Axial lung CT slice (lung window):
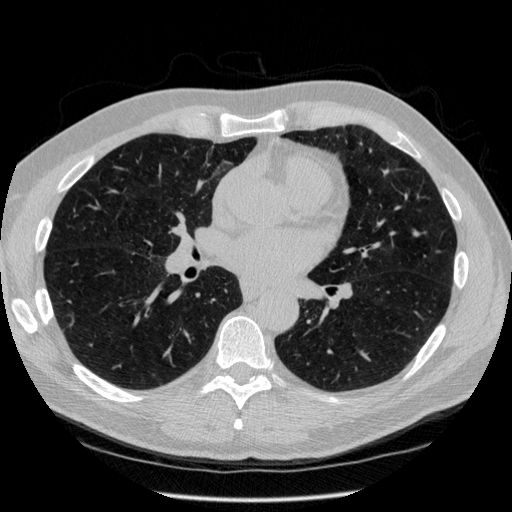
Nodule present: no